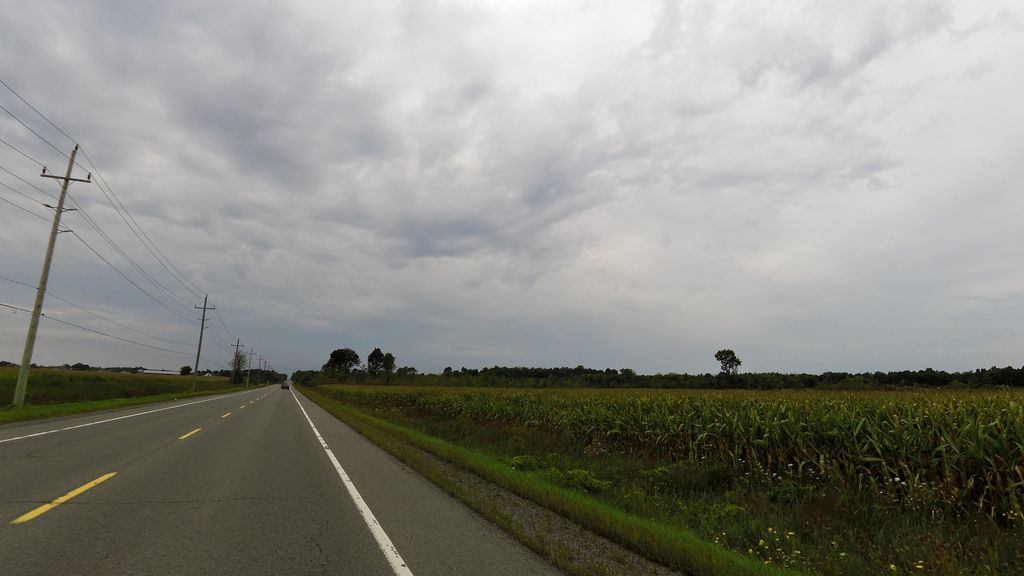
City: ottawa-gatineau